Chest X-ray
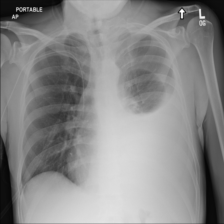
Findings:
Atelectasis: negative
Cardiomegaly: negative
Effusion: positive
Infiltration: negative
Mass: negative
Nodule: negative
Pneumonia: negative
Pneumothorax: negative
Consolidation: negative
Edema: negative
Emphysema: negative
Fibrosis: negative
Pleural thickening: negative
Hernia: negative